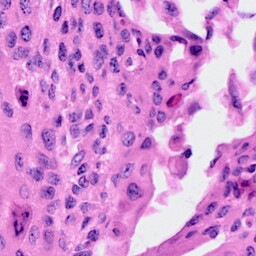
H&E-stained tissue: Cervix